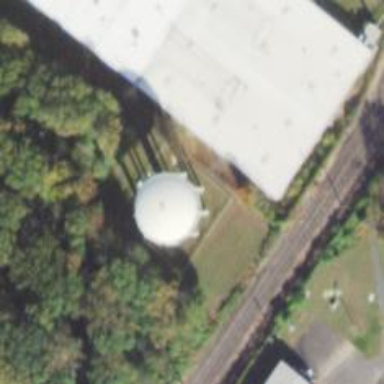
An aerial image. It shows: Water tower that is man-made.